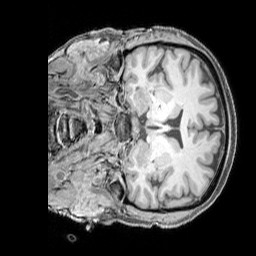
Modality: T1w
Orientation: coronal
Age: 63
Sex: female
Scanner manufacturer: siemens
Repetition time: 2.3 s
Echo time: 0.00226 s